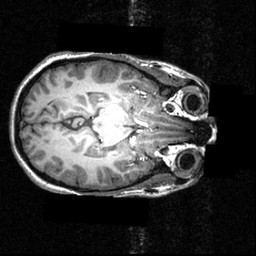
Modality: T1w
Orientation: axial
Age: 21
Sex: female
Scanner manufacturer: siemens
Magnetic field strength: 3.951 T
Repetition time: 1.5 s
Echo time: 0.00335 s